Question: I have a silverlight sample code that looks like this simple design of just an APP and a PAGE file. I want to recreate this sort of setup from scratch to create a project that ouputs a silverlight program yet it only has these couple of files along with some support files. I went through the creation of a number of Silverlight creations and none produced such a simple and small design. How do I create such a formation that is just an App and a Page and such a few additional files from scratch and still have it output as a silverlight app?

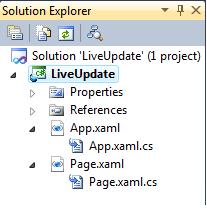
Answer: First of all, to create this kind of project - I see you are using Visual Studio 2010, simply go to : file-new-project. On the left window there should be a tab for the templates. Select Silverlight (it will be under Visual C#). In the main window, select "Silverlight application". Once you named your project and click ok, you will be prompted on whether to host the page in a new website. Untick the checkbox and click ok. Now you will have your project exactly as it looks in your image.
Just note though, as you run it in VS, it will automatically generate a page for the app to run in, but since you indicated that it should not create a website to host it in, when wanting to deploy, you will have to create your own page and add the required markup yourself.